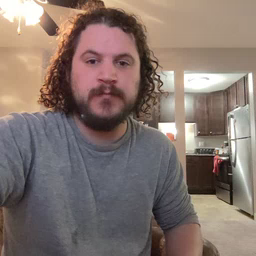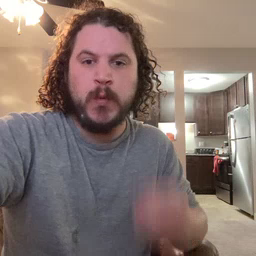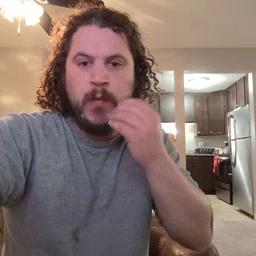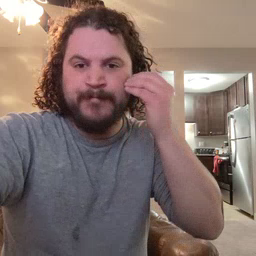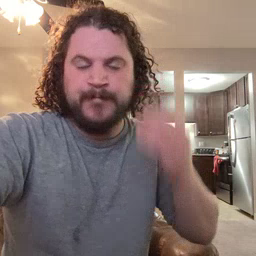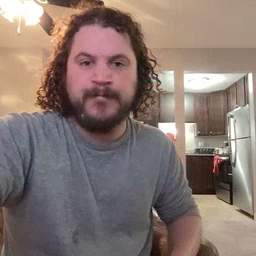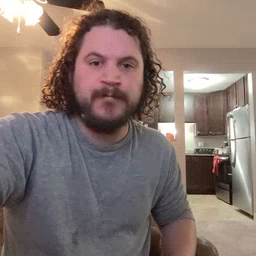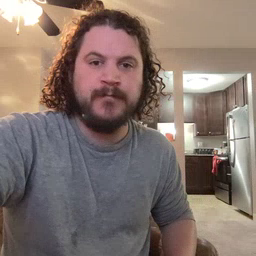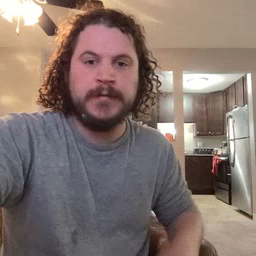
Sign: home